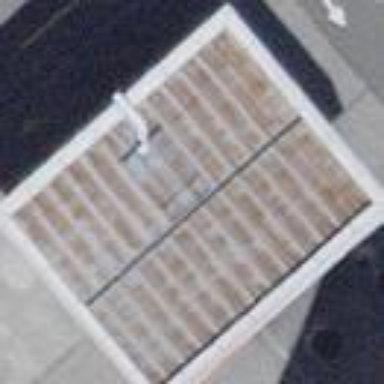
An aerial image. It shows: View of roof of building.